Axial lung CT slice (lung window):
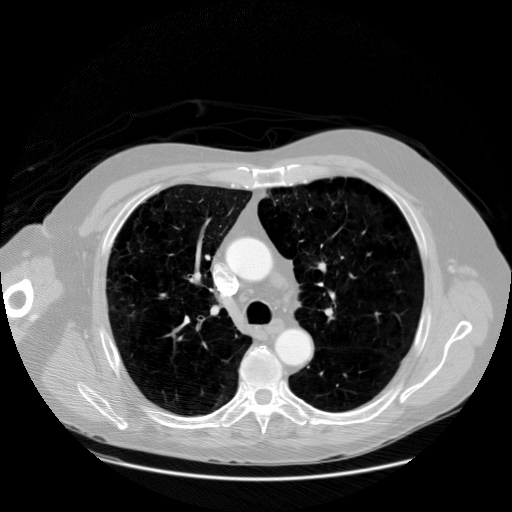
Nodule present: no